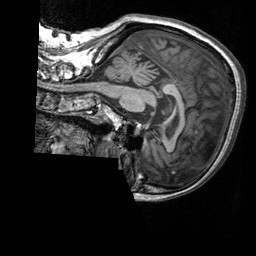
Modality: T1w
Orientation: sagittal
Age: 67
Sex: female
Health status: healthy
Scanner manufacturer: siemens
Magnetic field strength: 3 T
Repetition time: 2.3 s
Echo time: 0.00303 s